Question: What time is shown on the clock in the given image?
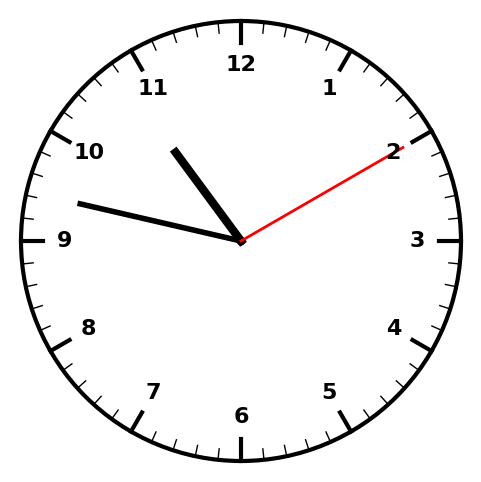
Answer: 10:47:10